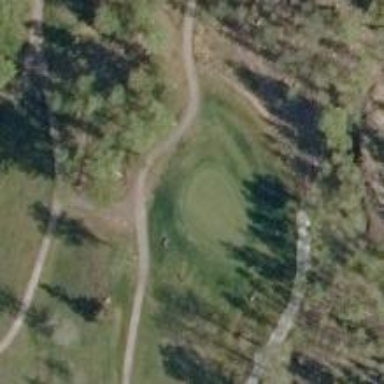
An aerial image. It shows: View of golf hole.